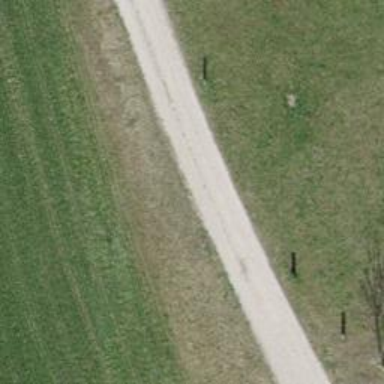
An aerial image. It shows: Track with pebblestone surface. The track type is grade2.